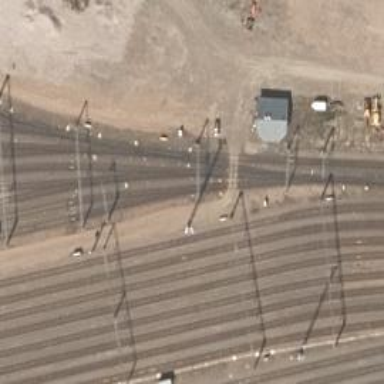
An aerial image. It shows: Rail yard with electrified contact lines for the trains.